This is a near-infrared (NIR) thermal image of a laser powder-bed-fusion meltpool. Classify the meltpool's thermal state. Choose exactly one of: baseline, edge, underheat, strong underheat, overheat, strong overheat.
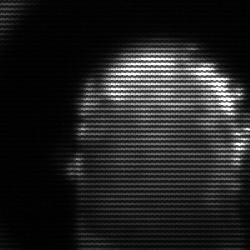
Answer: baseline